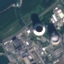
Land use / land cover class: Industrial